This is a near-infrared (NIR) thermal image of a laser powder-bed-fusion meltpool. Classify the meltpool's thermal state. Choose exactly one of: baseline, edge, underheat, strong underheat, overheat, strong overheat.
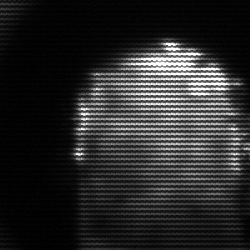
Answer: baseline